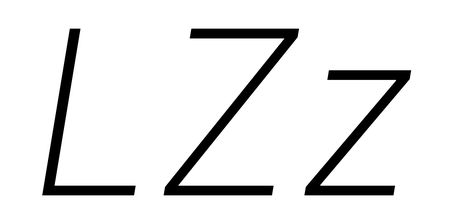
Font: Inter-Italic_ExtraLight_Italic